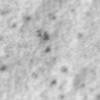
Label: no_change